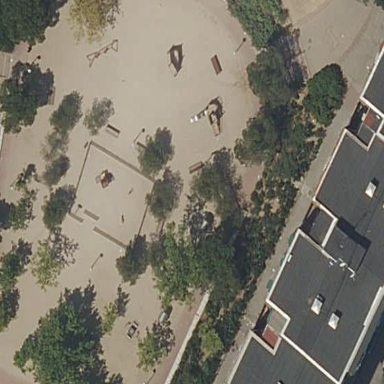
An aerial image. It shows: Lovely park for leisure and relaxation.